Question: I have the following problem:
I have a table with 5000 random generated demo data sets

I would now like to export this one line at a Xliff file.
So the end result should look like. Small example
'''
<?xml version='1.0' encoding='utf-8'?>
<xliff version="1.1">
<file original="source\simple.htm" source-language="EN" target-language="DE" datatype="html">
<header>
<skl>
<external-file uid="017dbcf0-c82c-11e2-ba2b-005056c00008" href="skl\simple.htm.skl"/>
</skl>
</header>
<body>
<trans-unit id="00QlKZsL6GyW6B92Ev81Fb2HP3Z0ma">
<source xml:lang="EN">2hH3khJvy1gmFNTLSB0Crka0A8TTKReuYxbV2hI9E8AjXwCV3F</source>
<target xml:lang="DE">3ydQZWavaKvxrlbh1ewXZakLL00LEPG6zVTyty6fiLrPdx9UE4</target>
<note/></trans-unit>
<trans-unit id="016ynILnditynwtYwcl6vJPTLCzvo7">
<source xml:lang="EN">dyC28VRCI9O37PTHENinp4sgMkr5R0HO1Yo53hUQKNr4GoLFG4</source>
<target xml:lang="DE">sEkgstffmS4k5KB1JZkNSYbUnzzlFBNT30oYmtfId8dnspG3No</target>
<note>Testnotiz</note></trans-unit>
<trans-unit id="03YNBAZ1YWvkqaG4PRxKSiWENOCXuB">
<source xml:lang="EN">BHpY8LDs8oJAr8I1EfZzeJX24GZ3TLIr9GUAYcnSPYHjDfKRqk</source>
<target xml:lang="DE">7Rd7bW2lg2Uc4uStCoosZuNgOzA9qWN7OsvW2gBcHa3ctnmF3Q</target>
<note/></trans-unit>
</body>
</file>
</xliff>
'''
As a component of the Edit / Paste Xliff the file I wanted to grab my XMLDocument. I already had a few days ago wrote a demo program where I upload a file using XMLDocument and then Xliff purely write something again. So these routines at least for the targets I already have.
I feel now more that I still have no real idea how all the data from the MySQL table as the best piece of land in a Xliff file pack.
First thought was possible for me to go through the entire table line by line, then save it into an array and then write my loop over the array and in the file.
Would appreciate some other suggestions / concepts. Since it is a test of the speed of the XMLDocument component in the end I would concepts / ideas that lead to a rapid course prefer.
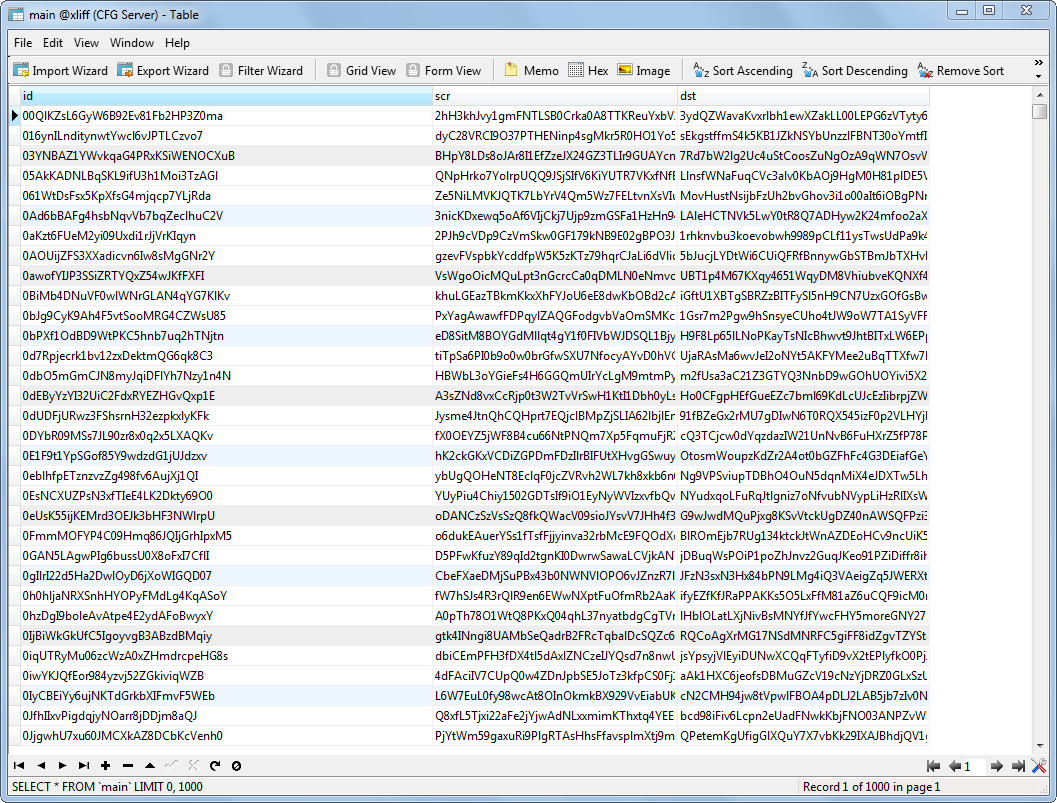
Answer: Here a solution using the <URL>
'''
unit Document;
interface
type
TDocument = class;
IDocumentExportFileStrategy = interface
['{787B60E5-A3CA-485C-A46E-248A43D7175C}']
procedure ExportDoc( AContext : TDocument; const AFileName : string );
end;
TDocument = class
private
FExportFileStrategy : IDocumentExportFileStrategy;
protected
function GetValue( const Name : string ) : Variant; virtual; abstract;
public
procedure First; virtual; abstract;
procedure Next; virtual; abstract;
function Eof : Boolean; virtual; abstract;
property Value[const Name : string] : Variant read GetValue;
property ExportFileStrategy : IDocumentExportFileStrategy read FExportFileStrategy write FExportFileStrategy;
procedure ExportTo( const AFileName : string );
end;
implementation
{ TDocument }
procedure TDocument.ExportTo( const AFileName : string );
begin
FExportFileStrategy.ExportDoc( Self, AFileName );
end;
end.
'''
An writing plain text for fast execution
'''
unit XliffPlainExporter;
interface
uses
Document,
SysUtils, Variants,
Classes;
type
TXliffPlainExporter = class( TInterfacedObject, IDocumentExportFileStrategy )
private
procedure WriteLine( AStream : TStream; ALine : string );
protected
procedure WriteHead( AContext : TDocument; AStream : TStream );
procedure WriteDetails( AContext : TDocument; AStream : TStream );
procedure WriteFoot( AContext : TDocument; AStream : TStream );
public
procedure ExportDoc( AContext : TDocument; const AFileName : string );
end;
implementation
{ TXliffPlainExporter }
procedure TXliffPlainExporter.ExportDoc( AContext : TDocument; const AFileName : string );
var
LStream : TStream;
LFileName : string;
begin
AContext.First;
if not AContext.Eof
then
begin
LFileName := AFileName;
if ExtractFileExt( LFileName ) = ''
then
LFileName := ChangeFileExt( LFileName, '.xml' );
LStream := TFileStream.Create( LFileName, fmCreate );
try
WriteHead( AContext, LStream );
WriteDetails( AContext, LStream );
WriteFoot( AContext, LStream );
finally
LStream.Free;
end;
end;
end;
procedure TXliffPlainExporter.WriteHead( AContext : TDocument; AStream : TStream );
begin
WriteLine( AStream, '<?xml version=''1.0'' encoding=''utf-8''?>' );
WriteLine( AStream, '<xliff version="1.1">' );
WriteLine( AStream, ' <file original="source\simple.htm" source-language="EN" target-language="DE" datatype="html">' );
WriteLine( AStream, ' <header>' );
WriteLine( AStream, ' <skl>' );
WriteLine( AStream, ' <external-file uid="017dbcf0-c82c-11e2-ba2b-005056c00008" href="skl\simple.htm.skl"/>' );
WriteLine( AStream, ' </skl>' );
WriteLine( AStream, ' </header>' );
WriteLine( AStream, ' <body>' );
end;
procedure TXliffPlainExporter.WriteDetails( AContext : TDocument; AStream : TStream );
begin
while not AContext.Eof do
begin
WriteLine( AStream, Format( ' <trans-unit id="%s">', [VarToStr( AContext.Value['id'] )] ) );
WriteLine( AStream, Format( ' <source xml:lang="EN">%s</source>', [VarToStr( AContext.Value['src'] )] ) );
WriteLine( AStream, Format( ' <target xml:lang="DE">%s</target>', [VarToStr( AContext.Value['dst'] )] ) );
WriteLine( AStream, ' <note/></trans-unit>' );
AContext.Next;
end;
end;
procedure TXliffPlainExporter.WriteFoot( AContext : TDocument; AStream : TStream );
begin
WriteLine( AStream, ' </body>' );
WriteLine( AStream, ' </file>' );
WriteLine( AStream, '</xliff>' );
end;
procedure TXliffPlainExporter.WriteLine( AStream : TStream; ALine : string );
var
LLine : TStream;
begin
LLine := TStringStream.Create( ALine + sLineBreak, TEncoding.UTF8 );
try
LLine.Position := 0;
AStream.CopyFrom( LLine, LLine.Size );
finally
LLine.Free;
end;
end;
end.
'''
Simple just for testing purpose
'''
unit TestDocument;
interface
uses
Document;
type
TTestDocument = class( TDocument )
private
FIndex : Integer;
protected
function GetValue( const Name : string ) : Variant; override;
public
function Eof : Boolean; override;
procedure First; override;
procedure Next; override;
end;
implementation
uses
SysUtils,
StrUtils;
{ TTestDocument }
function TTestDocument.Eof : Boolean;
begin
Result := FIndex >= 100;
end;
procedure TTestDocument.First;
begin
inherited;
FIndex := 0;
end;
function TTestDocument.GetValue( const Name : string ) : Variant;
begin
case IndexText( Name, ['id', 'src', 'dst'] ) of
0 :
Result := Format( 'id%8.8d', [FIndex + 1] );
1 :
Result := Format( 'src%8.8d', [FIndex + 1] );
2 :
Result := Format( 'dst%8.8d', [FIndex + 1] );
end;
end;
procedure TTestDocument.Next;
begin
inherited;
Inc( FIndex );
end;
end.
'''
And putting the pieces together
'''
program DataExportStrategy;
{$APPTYPE CONSOLE}
{$R *.res}
uses
System.SysUtils,
Document in 'Document.pas',
TestDocument in 'TestDocument.pas',
XliffPlainExporter in 'XliffPlainExporter.pas';
procedure Test;
var
LDoc : TDocument;
begin
LDoc := TTestDocument.Create;
try
LDoc.ExportFileStrategy := TXliffPlainExporter.Create;
LDoc.ExportTo( 'test' );
finally
LDoc.Free;
end;
WriteLn( 'Export finished' );
end;
begin
try
Test;
except
on E : Exception do
WriteLn( E.ClassName, ': ', E.Message );
end;
ReadLn;
end.
'''
In your case, you would like to have a document based on a DataSet so you implement a 'TDataSetDocument'
'''
unit DataSetDocument;
interface
uses
Document,
Data.DB;
type
TDataSetDocument = class( TDocument )
private
FDataSet : TDataSet;
protected
function GetValue( const Name : string ) : Variant; override;
public
constructor Create( ADataSet : TDataSet );
function Eof : Boolean; override;
procedure Next; override;
procedure First; override;
end;
implementation
{ TDataSetDocument }
constructor TDataSetDocument.Create( ADataSet : TDataSet );
begin
inherited Create;
FDataSet := ADataSet;
end;
function TDataSetDocument.Eof : Boolean;
begin
Result := FDataSet.Eof;
end;
procedure TDataSetDocument.First;
begin
inherited;
FDataSet.First;
end;
function TDataSetDocument.GetValue( const Name : string ) : Variant;
begin
Result := FDataSet.FieldByName( Name ).Value;
end;
procedure TDataSetDocument.Next;
begin
inherited;
FDataSet.Next;
end;
end.
'''
and use it
'''
var
LDoc : TDocument;
LDoc := TDataSetDocument.Create( MyQuery );
try
LDoc.ExportStrategy := TXliffPlainExporter.Create;
LDoc.ExportTo( 'test' );
finally
LDoc.Free;
end;
'''